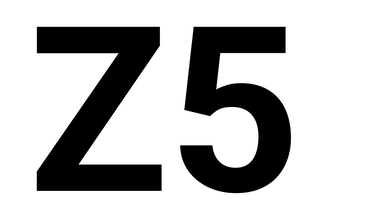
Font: Roboto_Bold